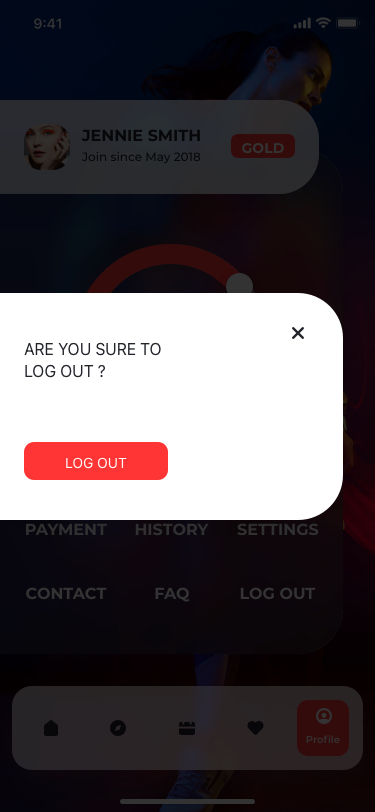
Text in this UI design:
LOG OUT
ARE YOU SURE TO
LOG OUT ?